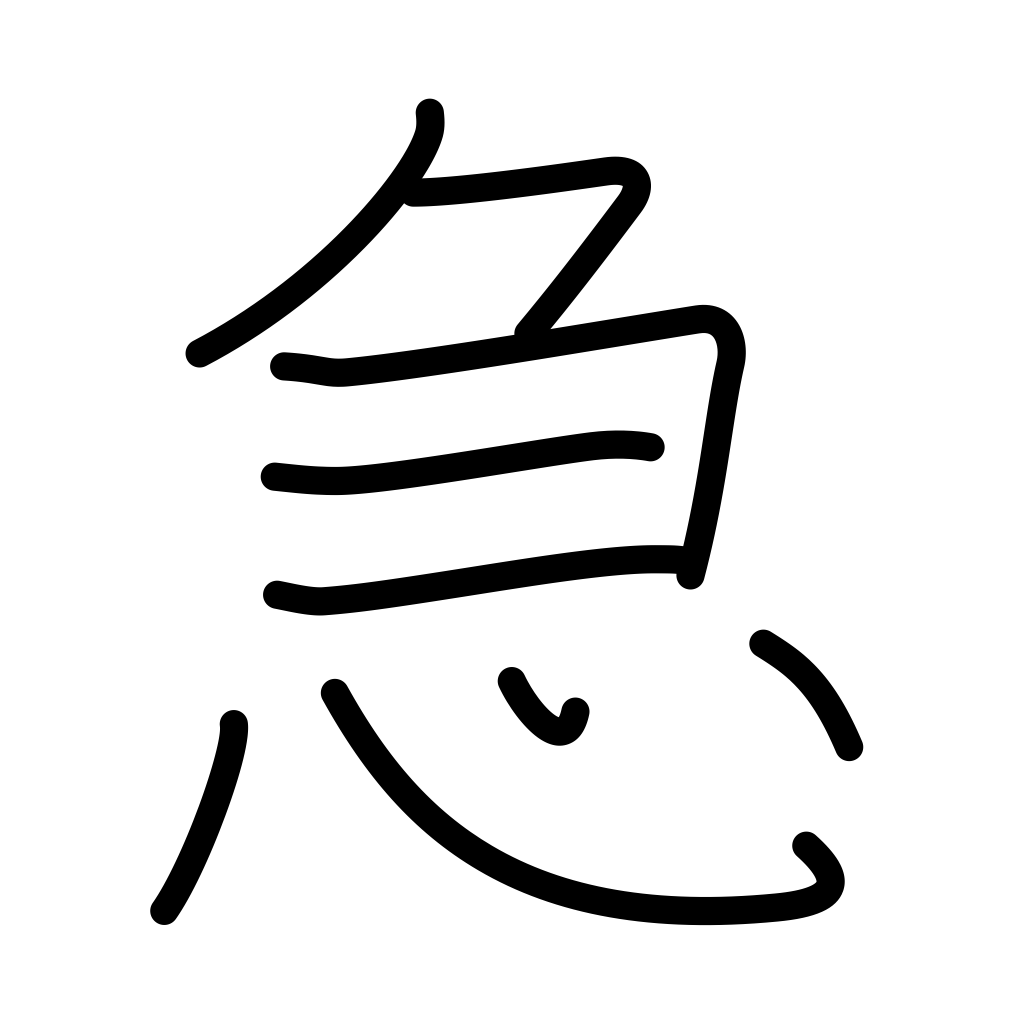
Meaning: hurry, emergency, sudden, steep